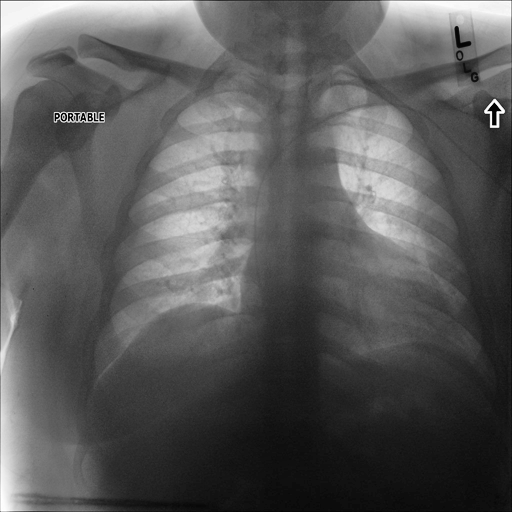
Finding: NORMAL